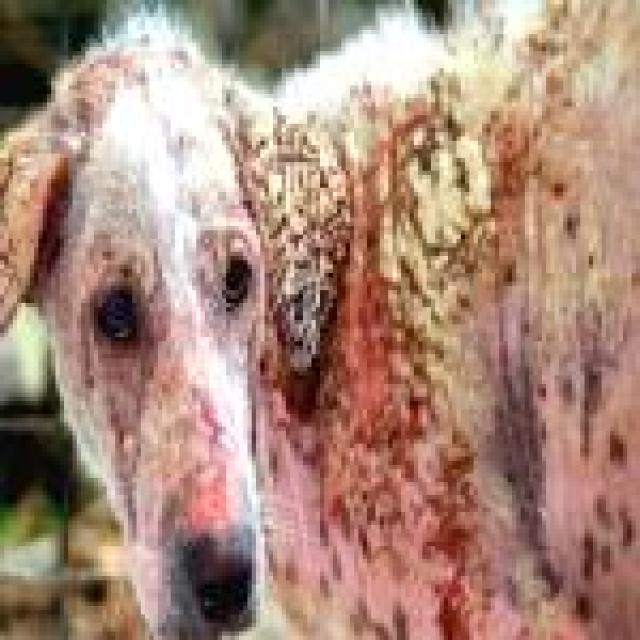
Canine fungal skin infection — characterized by alopecia, scaling, crusting, and circular lesions. Common agents include Malassezia and Candida species.